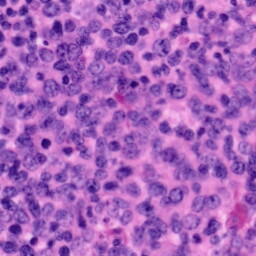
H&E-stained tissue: Tonsil